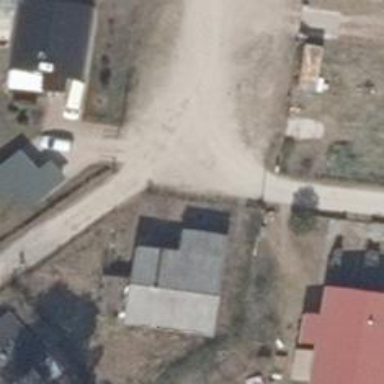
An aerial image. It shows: Residential road with compacted surface.